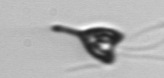
Label: Pyramimonas_longicauda